Question:
Hi.
I have read about scaling-GUI and image aspect ratio, and even if it's a lot of scripts and tutorials out there it's hard to find a good way to handle it for so many different devices and screens.
But for my game it doesn't need to be so complicated, I hope. Scaling the 2D GUI was a quick fix making them a % of the value from Screen.width
The attached jpg shows the only problem I need to fix. The first picture shows the scene in a some kind of normal aspect ratio where i see the whole (test) scene. Pic 1 dragging the view sideways, and important game elements will disappear out of the screen (this is what I don't want). Pic 2 on the other hand showing that Unity scale the scene but so you see the whole scene no matter how extreme widescreen I make it.
And this is really what I want; make it scale the scene sideways and not crop it out of the picture.. Any idea how I make Unity do that?
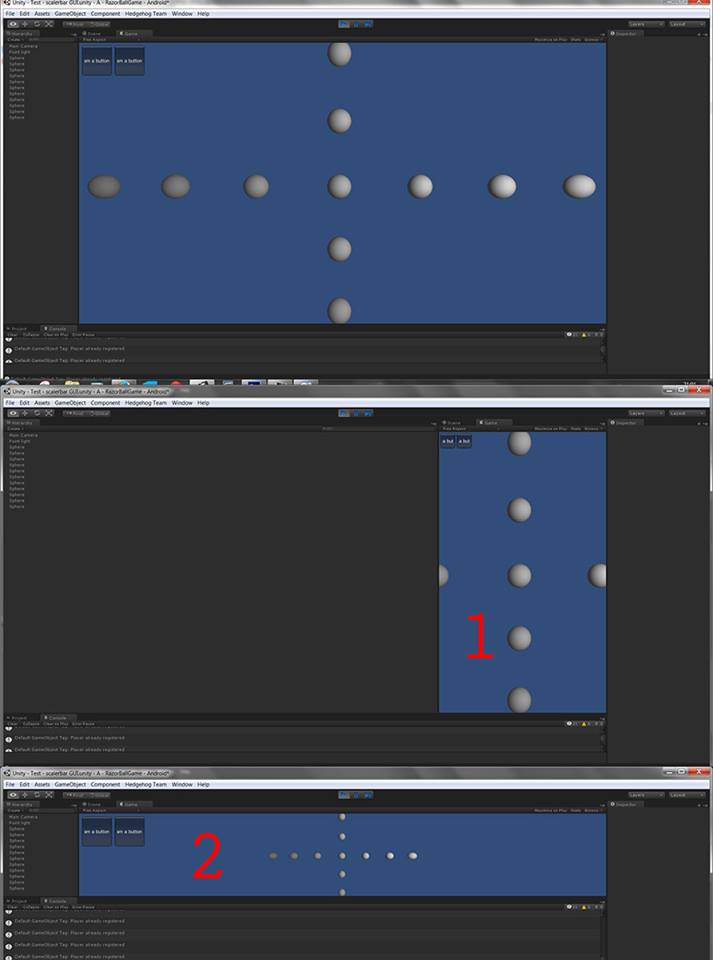
Answer: Create an empty Gameobject and attach following script so everytime you run a game your screen will adjust
using UnityEngine;
using System.Collections;
public class ScreenAdjust : MonoBehaviour {
'''
void Start () {
Camera.main.aspect = 800f/1280f;
}
'''
}